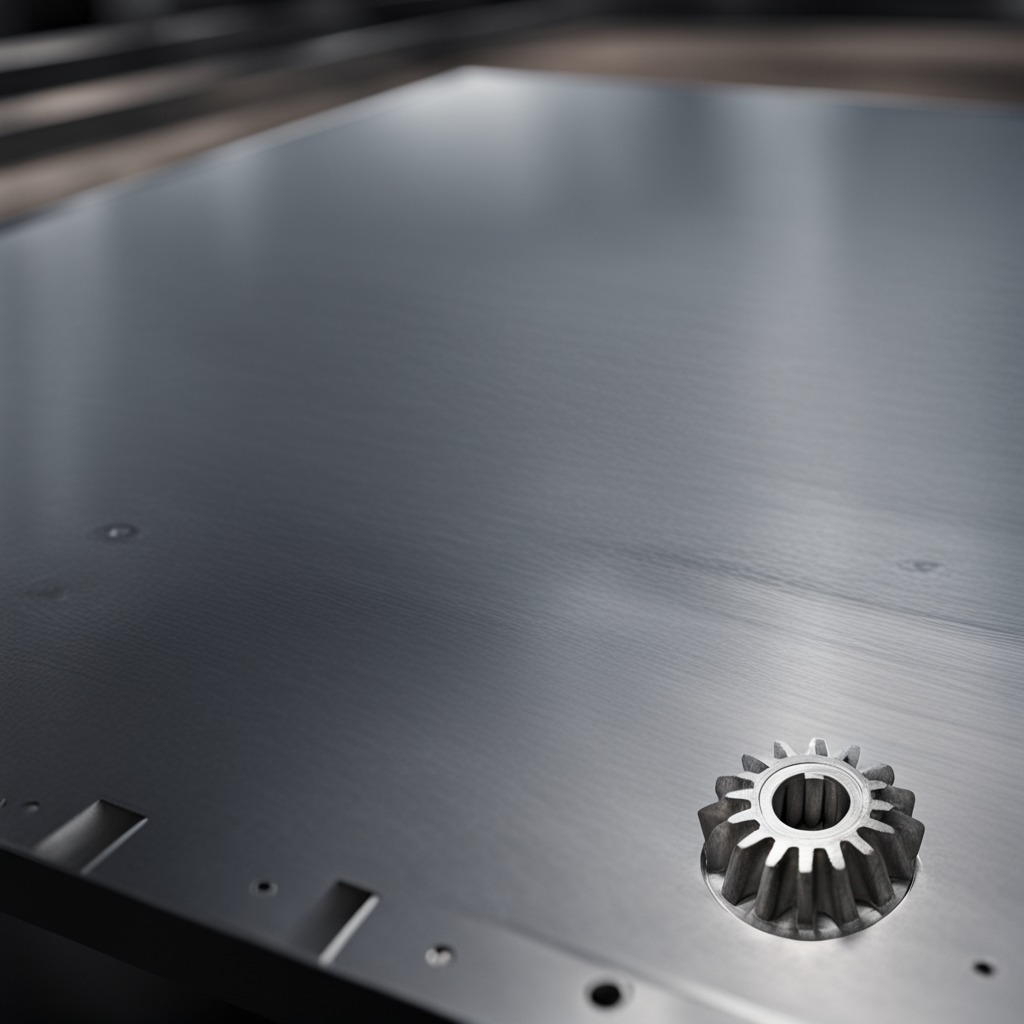
A steel gear with teeth is lying on the cold steel table in a mining workshop.